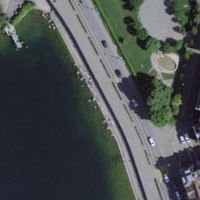
EUNIS habitat code: 14
Species observed at this site:
Corvus corone
Podiceps cristatus
Fulica atra
Anas platyrhynchos
Larus canus
Passer domesticus
Columba palumbus
Chroicocephalus ridibundus
Phalacrocorax carbo
Larus michahellis
Cygnus olor
Mareca strepera
Parus major
Erithacus rubecula
Columba livia
Motacilla alba